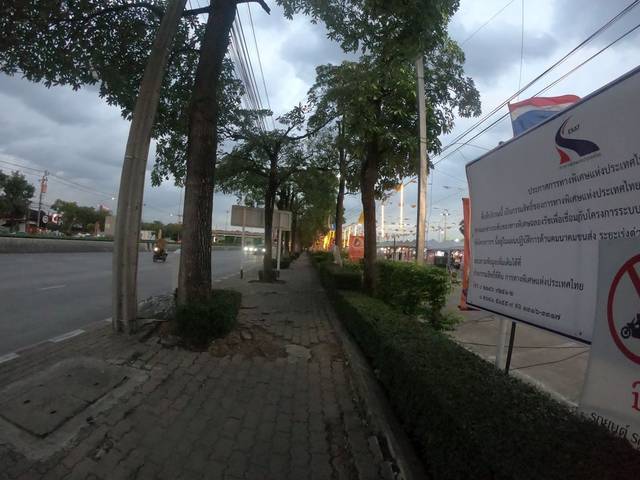
Region: Thailand
Coordinates: 13.827, 100.627